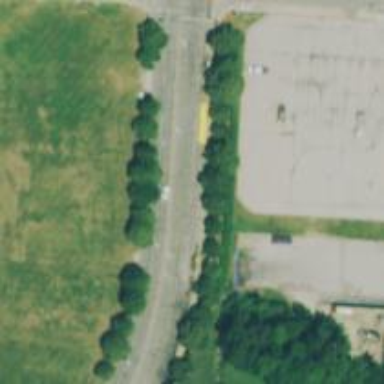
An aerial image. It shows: Dash road marking.